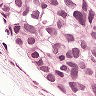
Metastatic tissue present: yes